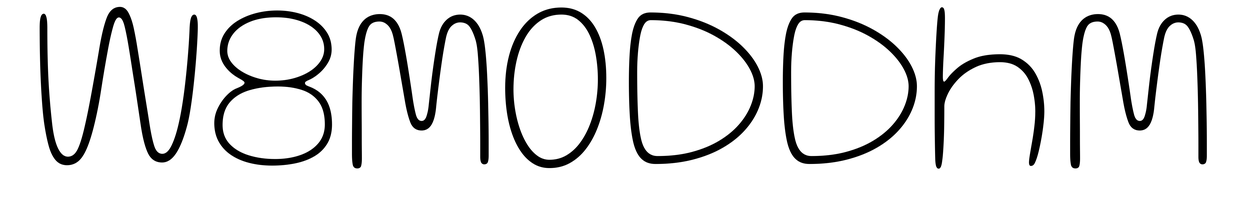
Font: Gluten_Thin